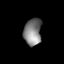
Tissue: lung
Cell type: Fibroblasts
Senescence score: 0.5522
Nuclear area (px): 467
Mean DAPI intensity: 127.904